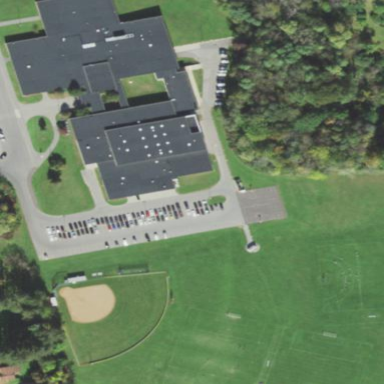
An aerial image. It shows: School.